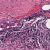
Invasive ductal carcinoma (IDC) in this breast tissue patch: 0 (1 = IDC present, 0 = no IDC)